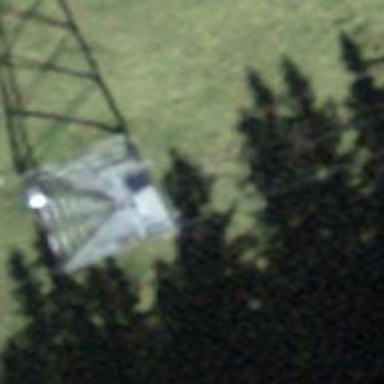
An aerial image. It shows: Pylon used for aerialway.